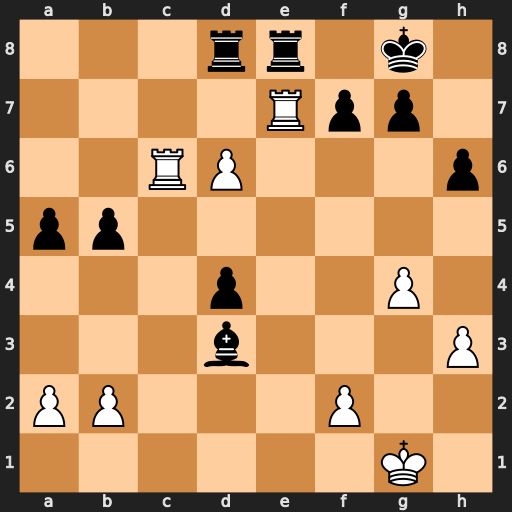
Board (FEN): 3rr1k1/4Rpp1/2RP3p/pp6/3p2P1/3b3P/PP3P2/6K1
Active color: w
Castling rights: -
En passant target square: -
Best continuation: Rxe8+ Rxe8 d7 Rd8 Rc8 Kf8 Rxd8+